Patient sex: M
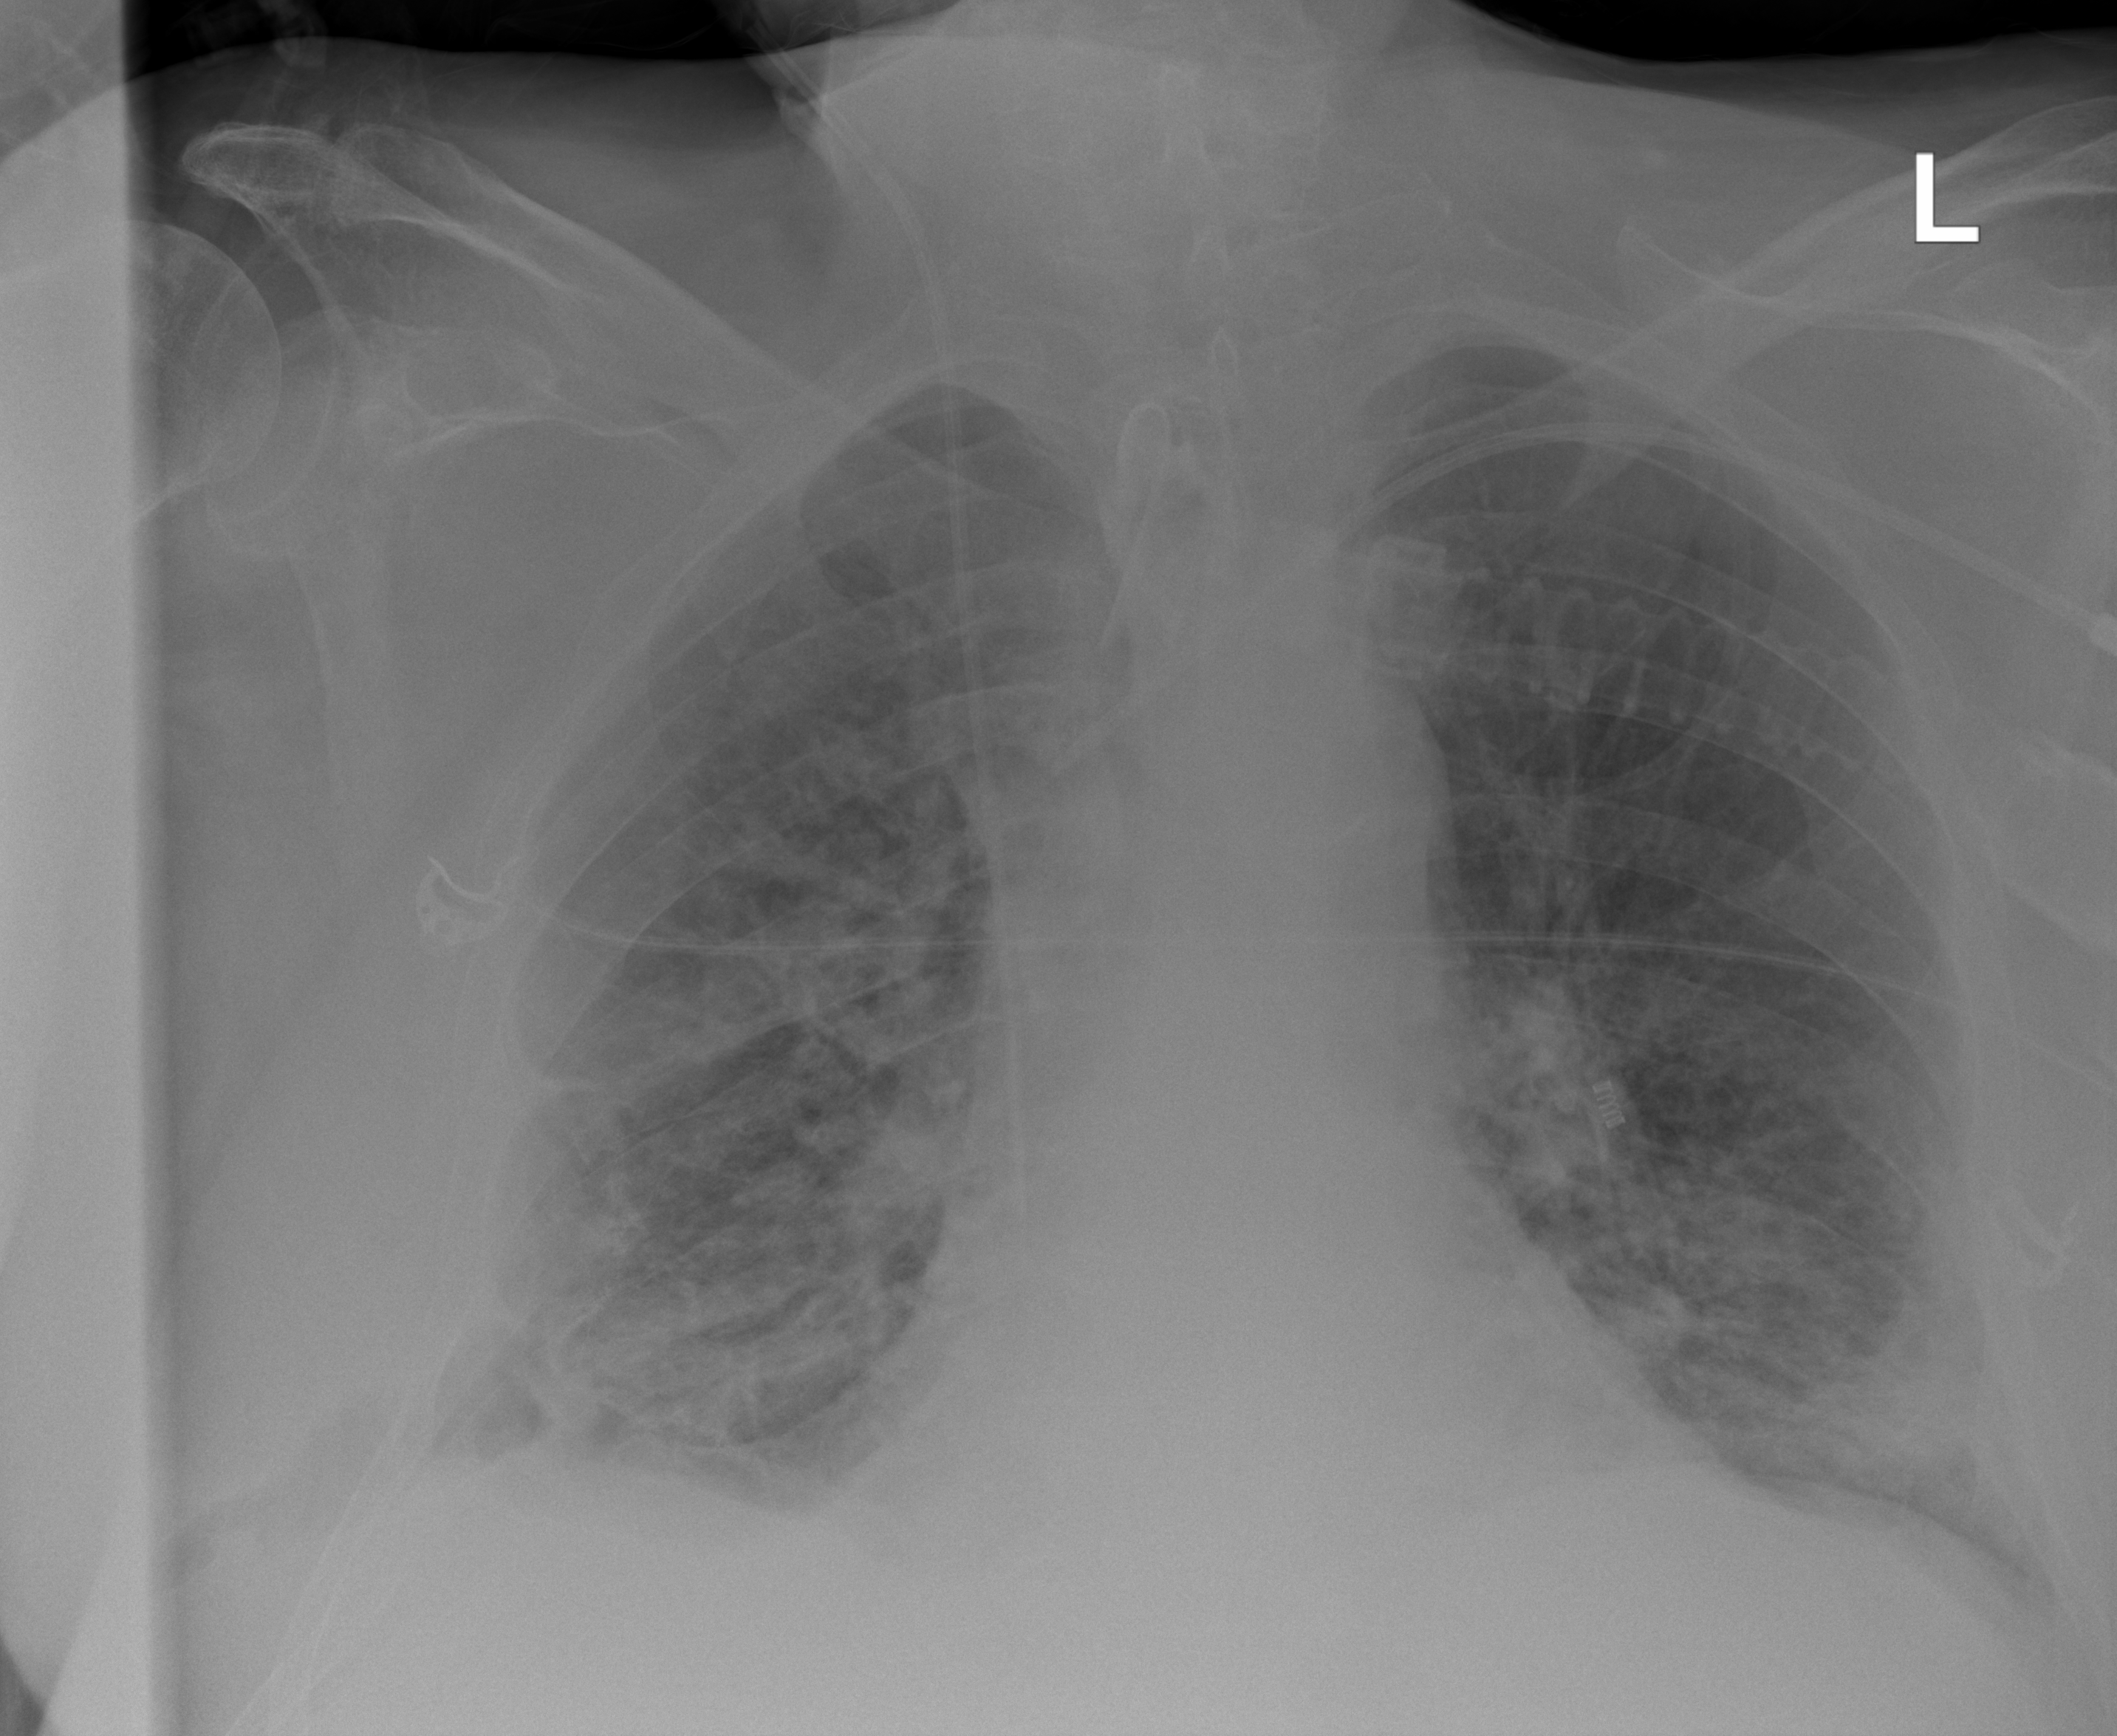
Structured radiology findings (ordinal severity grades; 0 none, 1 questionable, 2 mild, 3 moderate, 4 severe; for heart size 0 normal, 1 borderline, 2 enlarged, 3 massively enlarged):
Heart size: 1
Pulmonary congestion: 2
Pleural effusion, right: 1
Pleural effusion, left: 1
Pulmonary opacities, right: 2
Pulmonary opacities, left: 2
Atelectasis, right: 2
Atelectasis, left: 2